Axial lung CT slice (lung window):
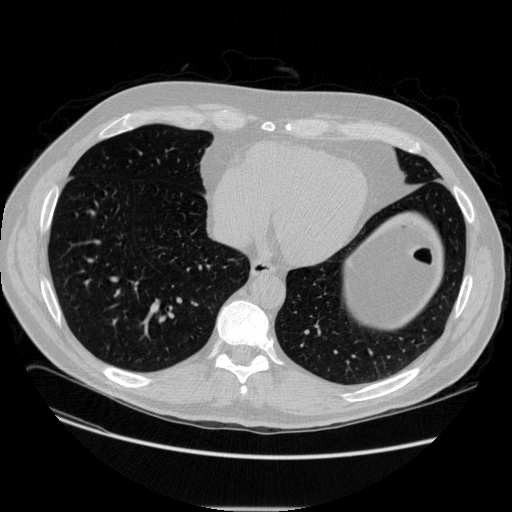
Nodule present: no